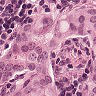
Metastatic tissue present: yes